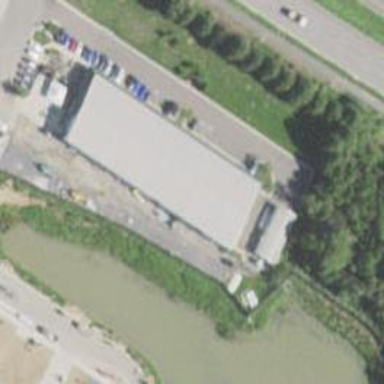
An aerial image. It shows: Commercial building.